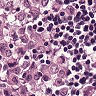
Metastatic tissue present: yes